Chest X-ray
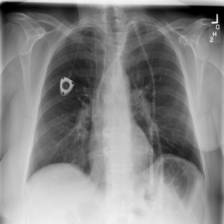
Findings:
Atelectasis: negative
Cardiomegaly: negative
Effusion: negative
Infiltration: negative
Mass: negative
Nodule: negative
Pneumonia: negative
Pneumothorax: negative
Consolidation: negative
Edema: negative
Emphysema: negative
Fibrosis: negative
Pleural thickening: negative
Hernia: negative